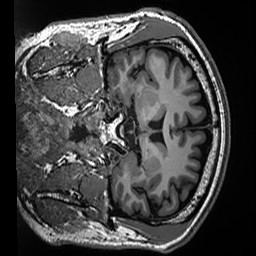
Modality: T1w
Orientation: coronal
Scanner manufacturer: siemens
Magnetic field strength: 3 T
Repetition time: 2.5 s
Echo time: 0.00299 s